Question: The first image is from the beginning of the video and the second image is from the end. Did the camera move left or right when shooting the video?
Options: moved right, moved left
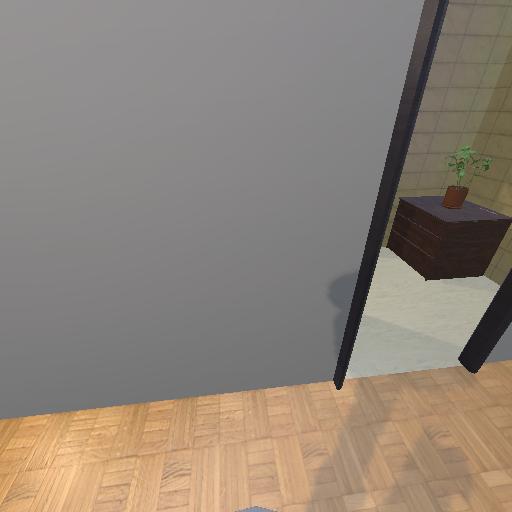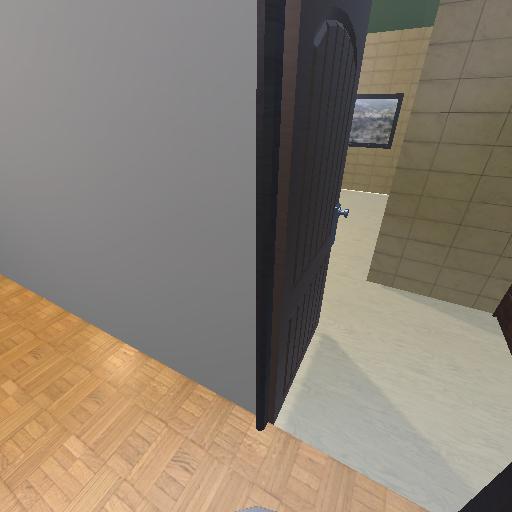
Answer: moved right